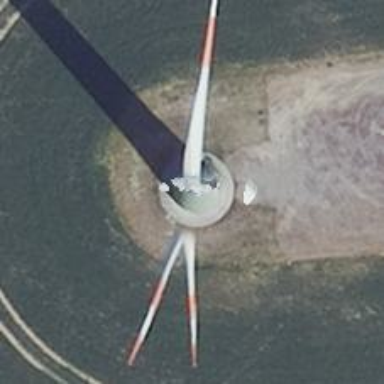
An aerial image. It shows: Wind generator with horizontal axis. The generator is wind turbine.